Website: lowes
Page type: customer-info-address
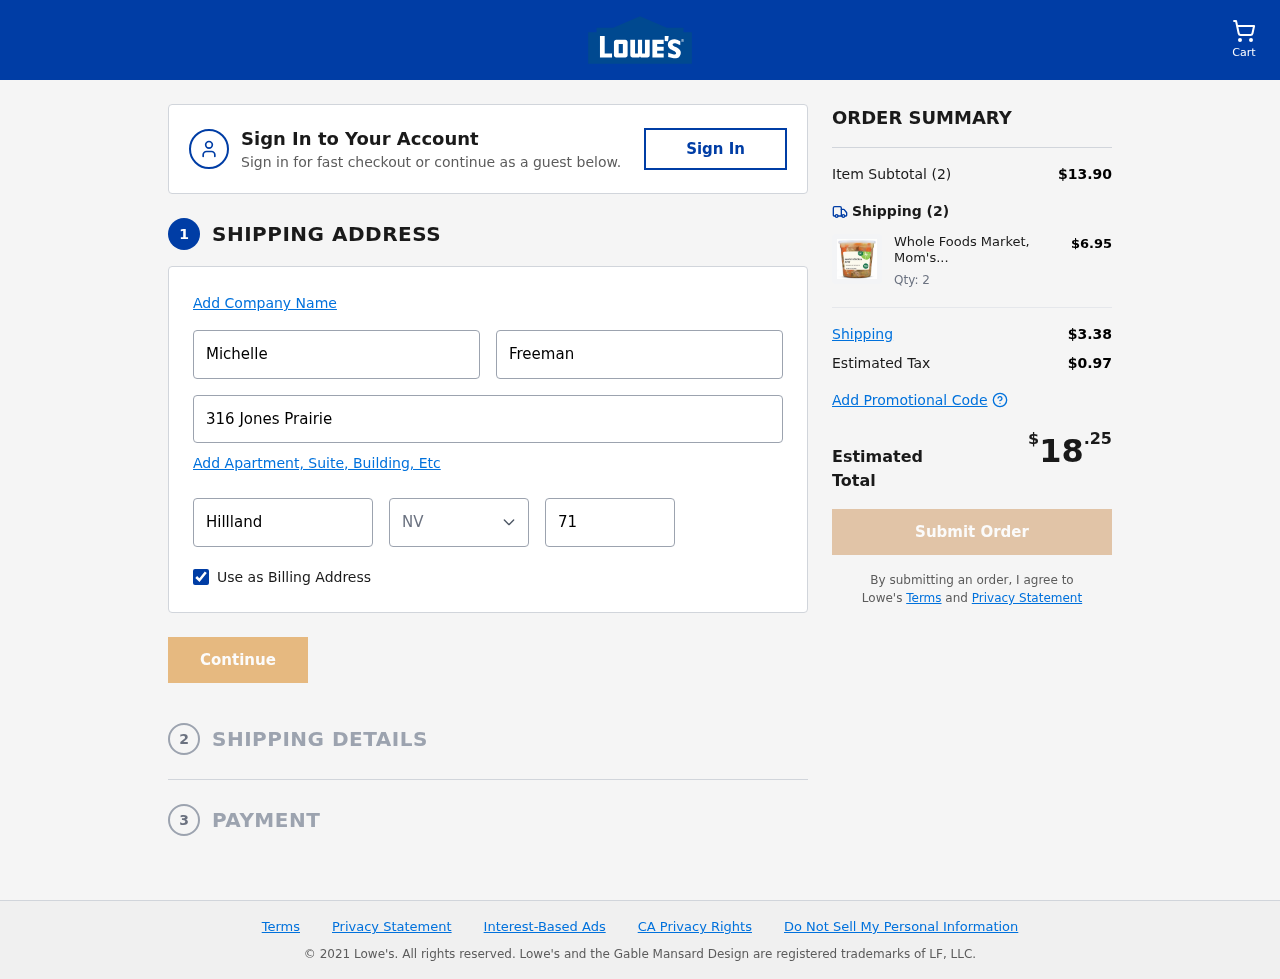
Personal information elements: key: PII_CITY
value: Hillland
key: PII_FIRSTNAME
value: Michelle
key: PII_LASTNAME
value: Freeman
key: PII_POSTCODE
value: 71499
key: PII_STATE_ABBR
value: NV
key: PII_STREET
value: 316 Jones Prairie
Product elements: key: PRODUCT1_NAME
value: Whole Foods Market, Mom's Chicken Soup, 24 Ounce
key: PRODUCT1_PRICE
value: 6.95
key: PRODUCT1_QUANTITY
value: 2
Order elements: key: ORDER_NUM_ITEMS
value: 2
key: ORDER_SUBTOTAL
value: $13.90
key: ORDER_NUM_ITEMS2
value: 2
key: ORDER_SHIPPING_COST
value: $3.38
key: ORDER_TAX
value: $0.97
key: ORDER_TOTAL
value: $18.25